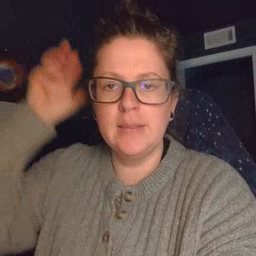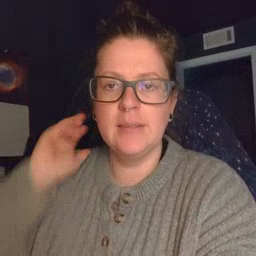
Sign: lion